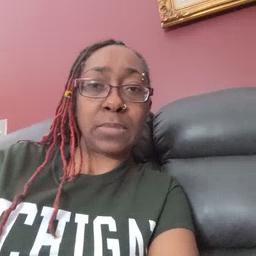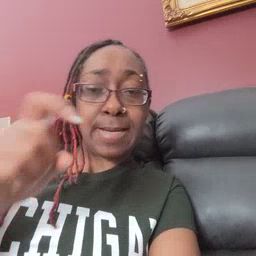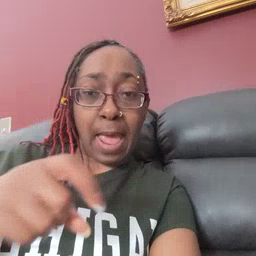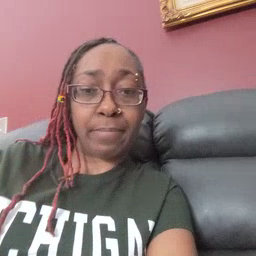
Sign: time